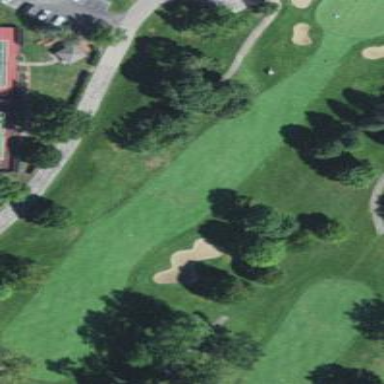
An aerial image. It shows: Grassy area designated as golf fairway.